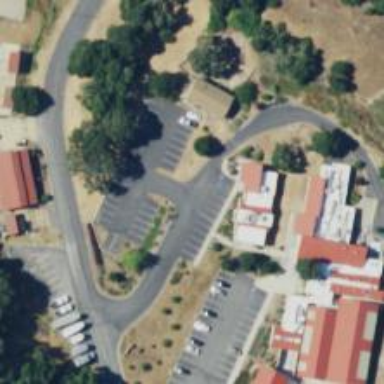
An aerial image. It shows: Animal shelter.